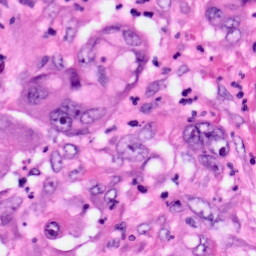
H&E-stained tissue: Pancreatic